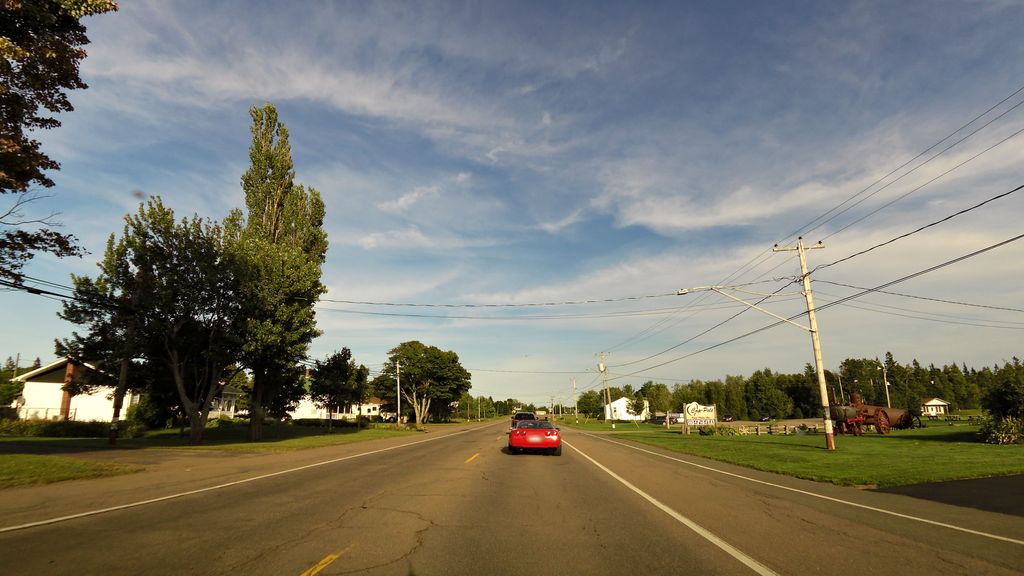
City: charlottetown